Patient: sex M, age 69
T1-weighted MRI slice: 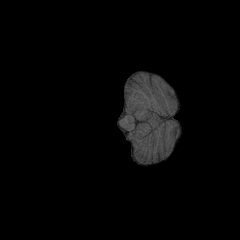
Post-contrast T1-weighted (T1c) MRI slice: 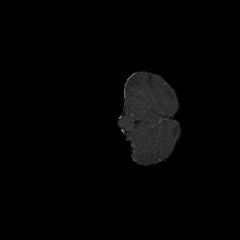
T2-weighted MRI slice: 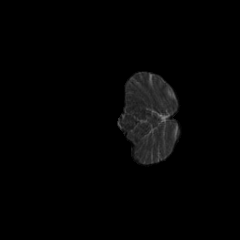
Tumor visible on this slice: no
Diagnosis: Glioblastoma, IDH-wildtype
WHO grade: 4